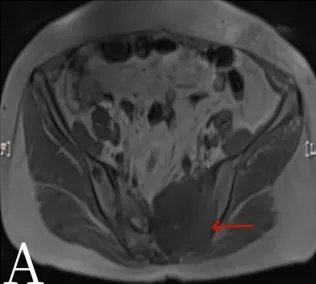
Female, 67 years old, primary sacral synovial sarcoma. (A) T1-weighted images. MRI plain scan showed mixed signals in lumbosacral masses, with equal signals in T1 (arrow, A) and uneven and slightly higher signals in T2.
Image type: radiology (mri)